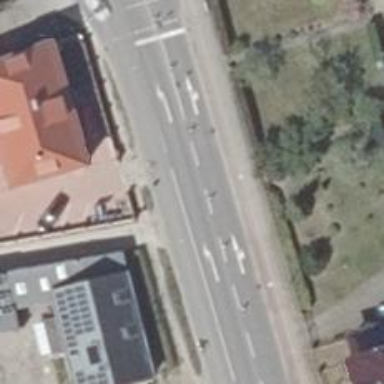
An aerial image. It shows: Secondary road with asphalt surface and sidewalks on both sides. There is lane for cyclists on both sides of the road.